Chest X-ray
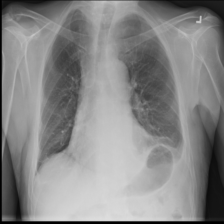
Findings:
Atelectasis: positive
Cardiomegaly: negative
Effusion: positive
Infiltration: negative
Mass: negative
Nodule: negative
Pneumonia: negative
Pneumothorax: negative
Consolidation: negative
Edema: negative
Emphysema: negative
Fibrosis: negative
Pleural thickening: negative
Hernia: negative